Question: How to let other turtles inherit event from other turtle? In my code I have this simple setup that has 50 turtles. I have also a panic button that if it is clicked some turtle will set their mood to panic and color to orange.
I have some changes with this one. Disregard the percentage. Now all turtles will check around them if they found/see turtles with mood = panic and color orange they will also go to panic and color orange.
'''
turtles-own[
mood
]
to setup
__clear-all-and-reset-ticks
create-Humans
end
to create-humans
crt 50[
setxy random-pxcor random-pycor
set color blue
set mood "calm"
]
end
to panic
ask n-of initial-panic turtles [
set mood "panic"
set color orange
]
end
'''

I tried this.
'''
to go
ask turtles[
fd 1
lt random 90]
ask turtles[
ask turtles in-cone 3 60
[ if any? turtles with [ color orange]
set mood "panic"] ]
end
'''
But it doesn't work.
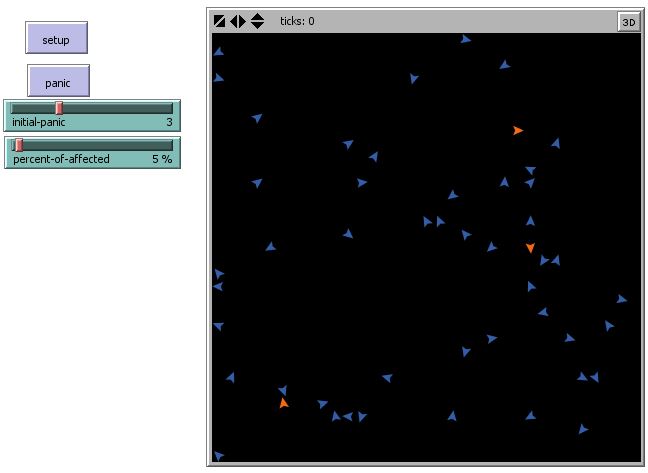
Answer: welcome to StackOverflow, you can try this:
'''
turtles-own[
mood
]
to setup
__clear-all-and-reset-ticks
create-Humans
panic
end
to create-humans
crt 50[
setxy random-pxcor random-pycor
set color blue
set mood "calm"
]
end
to panic
ask n-of initial-panic turtles [
set mood "panic"
set color orange
]
end
to go
ask turtles[
fd 1
lt random 90
if any? turtles in-cone 3 60 with [ color = orange]
[set mood "panic"
set color orange
]
]
end
'''